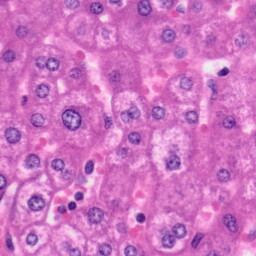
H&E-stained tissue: Liver